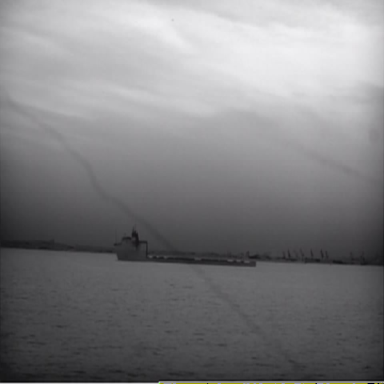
There is a liner in the infrared image.